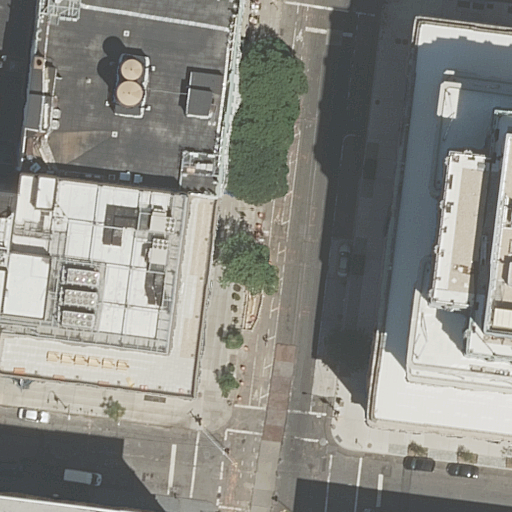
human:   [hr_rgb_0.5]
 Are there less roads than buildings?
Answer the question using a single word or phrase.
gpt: yes

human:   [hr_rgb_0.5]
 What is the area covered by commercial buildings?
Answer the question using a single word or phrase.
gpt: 0m2

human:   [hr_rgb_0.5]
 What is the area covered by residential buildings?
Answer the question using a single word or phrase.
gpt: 3634m2

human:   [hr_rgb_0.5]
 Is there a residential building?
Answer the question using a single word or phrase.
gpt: yes

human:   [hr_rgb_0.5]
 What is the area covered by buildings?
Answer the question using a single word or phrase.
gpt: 3634m2

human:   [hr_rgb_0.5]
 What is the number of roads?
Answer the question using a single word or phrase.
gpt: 3

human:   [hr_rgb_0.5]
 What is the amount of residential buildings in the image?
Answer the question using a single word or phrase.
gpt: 5

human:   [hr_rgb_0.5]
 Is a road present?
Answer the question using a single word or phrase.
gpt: yes

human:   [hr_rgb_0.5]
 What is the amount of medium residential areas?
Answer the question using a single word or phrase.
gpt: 0

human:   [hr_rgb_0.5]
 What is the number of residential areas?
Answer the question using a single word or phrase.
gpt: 1

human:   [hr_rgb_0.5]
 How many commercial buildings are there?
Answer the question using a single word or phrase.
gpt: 0

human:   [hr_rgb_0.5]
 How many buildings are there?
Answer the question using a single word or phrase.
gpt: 5

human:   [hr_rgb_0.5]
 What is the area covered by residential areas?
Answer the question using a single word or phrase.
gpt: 10612m2

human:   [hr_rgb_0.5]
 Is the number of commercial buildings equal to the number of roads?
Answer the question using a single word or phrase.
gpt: no

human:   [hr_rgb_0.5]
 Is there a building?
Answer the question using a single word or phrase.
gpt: yes

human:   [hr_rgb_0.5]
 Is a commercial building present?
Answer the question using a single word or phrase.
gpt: no

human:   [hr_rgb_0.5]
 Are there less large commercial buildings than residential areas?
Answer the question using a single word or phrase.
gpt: yes

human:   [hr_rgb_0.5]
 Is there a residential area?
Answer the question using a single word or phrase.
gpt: yes

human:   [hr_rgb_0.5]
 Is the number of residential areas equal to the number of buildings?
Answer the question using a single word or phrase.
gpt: no

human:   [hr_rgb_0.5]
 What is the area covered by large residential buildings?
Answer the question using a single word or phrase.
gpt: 3234m2

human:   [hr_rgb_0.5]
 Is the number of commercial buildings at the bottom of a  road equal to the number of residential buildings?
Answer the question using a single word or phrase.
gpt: no

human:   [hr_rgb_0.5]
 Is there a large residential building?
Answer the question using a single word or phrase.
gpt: yes

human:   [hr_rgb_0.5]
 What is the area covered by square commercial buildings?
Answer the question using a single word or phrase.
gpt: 0m2

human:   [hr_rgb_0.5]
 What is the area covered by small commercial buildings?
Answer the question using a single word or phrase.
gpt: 0m2

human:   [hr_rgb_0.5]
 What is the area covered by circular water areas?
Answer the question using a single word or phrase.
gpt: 0m2

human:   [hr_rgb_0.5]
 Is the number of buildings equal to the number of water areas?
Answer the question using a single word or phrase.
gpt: no

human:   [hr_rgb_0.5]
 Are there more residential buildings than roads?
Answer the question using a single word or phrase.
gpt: yes

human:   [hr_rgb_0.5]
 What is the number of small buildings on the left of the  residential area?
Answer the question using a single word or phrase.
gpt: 0

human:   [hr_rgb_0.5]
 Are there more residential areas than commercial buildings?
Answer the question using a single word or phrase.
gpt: yes

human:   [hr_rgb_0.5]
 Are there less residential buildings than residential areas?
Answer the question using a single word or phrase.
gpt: no

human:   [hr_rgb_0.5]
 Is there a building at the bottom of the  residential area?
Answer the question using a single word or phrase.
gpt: no

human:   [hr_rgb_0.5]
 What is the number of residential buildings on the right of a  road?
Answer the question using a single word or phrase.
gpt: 1

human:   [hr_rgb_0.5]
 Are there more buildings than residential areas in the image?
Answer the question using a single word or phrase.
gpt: yes

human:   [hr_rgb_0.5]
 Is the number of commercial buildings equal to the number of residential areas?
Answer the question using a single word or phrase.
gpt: no

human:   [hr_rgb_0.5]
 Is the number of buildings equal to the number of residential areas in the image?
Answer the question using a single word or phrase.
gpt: no

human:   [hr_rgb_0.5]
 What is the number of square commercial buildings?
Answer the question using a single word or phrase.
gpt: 0

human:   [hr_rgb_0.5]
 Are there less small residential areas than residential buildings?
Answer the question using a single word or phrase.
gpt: yes

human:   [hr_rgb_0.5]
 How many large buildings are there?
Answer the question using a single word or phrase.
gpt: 2

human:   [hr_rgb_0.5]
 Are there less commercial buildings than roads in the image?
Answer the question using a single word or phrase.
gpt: yes

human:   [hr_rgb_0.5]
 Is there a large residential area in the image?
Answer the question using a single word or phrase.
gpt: yes

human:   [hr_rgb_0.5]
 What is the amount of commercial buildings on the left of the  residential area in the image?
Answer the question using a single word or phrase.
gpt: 0

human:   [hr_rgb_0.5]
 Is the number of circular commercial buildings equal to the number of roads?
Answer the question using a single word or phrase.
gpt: no

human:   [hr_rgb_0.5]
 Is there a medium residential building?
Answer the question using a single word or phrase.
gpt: yes

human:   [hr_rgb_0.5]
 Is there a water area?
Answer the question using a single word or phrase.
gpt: no

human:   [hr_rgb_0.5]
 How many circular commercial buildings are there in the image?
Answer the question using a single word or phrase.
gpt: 0

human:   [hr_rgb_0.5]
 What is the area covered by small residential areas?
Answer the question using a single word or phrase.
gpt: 0m2

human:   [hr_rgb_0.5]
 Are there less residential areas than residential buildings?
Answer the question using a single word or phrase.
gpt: yes

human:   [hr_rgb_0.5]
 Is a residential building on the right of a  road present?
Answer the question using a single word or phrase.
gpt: yes

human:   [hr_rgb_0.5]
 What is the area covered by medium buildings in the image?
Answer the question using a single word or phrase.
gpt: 320m2

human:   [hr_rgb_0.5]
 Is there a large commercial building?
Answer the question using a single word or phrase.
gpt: no

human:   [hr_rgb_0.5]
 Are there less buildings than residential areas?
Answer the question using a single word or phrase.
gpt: no

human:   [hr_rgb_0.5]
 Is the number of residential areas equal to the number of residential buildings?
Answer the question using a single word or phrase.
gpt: no

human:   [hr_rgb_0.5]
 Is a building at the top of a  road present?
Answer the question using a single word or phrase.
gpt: yes

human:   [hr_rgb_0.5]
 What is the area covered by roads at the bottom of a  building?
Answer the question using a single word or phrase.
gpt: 0m2

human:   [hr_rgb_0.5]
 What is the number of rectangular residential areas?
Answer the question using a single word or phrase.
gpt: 1

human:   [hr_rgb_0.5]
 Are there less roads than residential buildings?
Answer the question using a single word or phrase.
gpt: yes

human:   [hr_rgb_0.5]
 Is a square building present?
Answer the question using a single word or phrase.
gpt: no

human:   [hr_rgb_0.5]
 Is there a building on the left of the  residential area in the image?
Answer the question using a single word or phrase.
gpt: no

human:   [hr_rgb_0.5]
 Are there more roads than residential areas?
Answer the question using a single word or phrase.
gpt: yes

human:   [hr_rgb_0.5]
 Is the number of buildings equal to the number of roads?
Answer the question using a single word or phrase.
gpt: no

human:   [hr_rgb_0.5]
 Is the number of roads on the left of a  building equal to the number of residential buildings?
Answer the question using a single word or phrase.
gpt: no

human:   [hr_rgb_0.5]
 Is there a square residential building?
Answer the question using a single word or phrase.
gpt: no

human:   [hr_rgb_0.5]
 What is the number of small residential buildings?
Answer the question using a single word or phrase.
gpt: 1

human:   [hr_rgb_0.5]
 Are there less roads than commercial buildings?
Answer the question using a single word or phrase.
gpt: no